Question: I am doing a merge of data from a google spreadsheet to a slides presentation using placeholder shapes and apps script, something along the lines of <URL>.
I have the merge working well. The first issue I am having though is that the text is not bound by the shape that contains it. If the text does not fit within the bounding shape it simply overflows:

That wouldn't be such a problem if I could then somehow tell programmatically that the text has overflowed. As far as I can tell though I can only get the <URL>. Which doesn't change even though it now "contains" text that covers a much greater height on the slide. I don't seem to be able to get the height of the actual text.
Is there any way to tell what the height of the <URL> so that the text is bound by the textbox? Or at least alert the user that the text has overflowed.
The PowerPoint equivalent of this would be <URL> feature.
The merge of text to a slide without some way to fit the text to the placeholder shapes doesn't seem that useful to me.
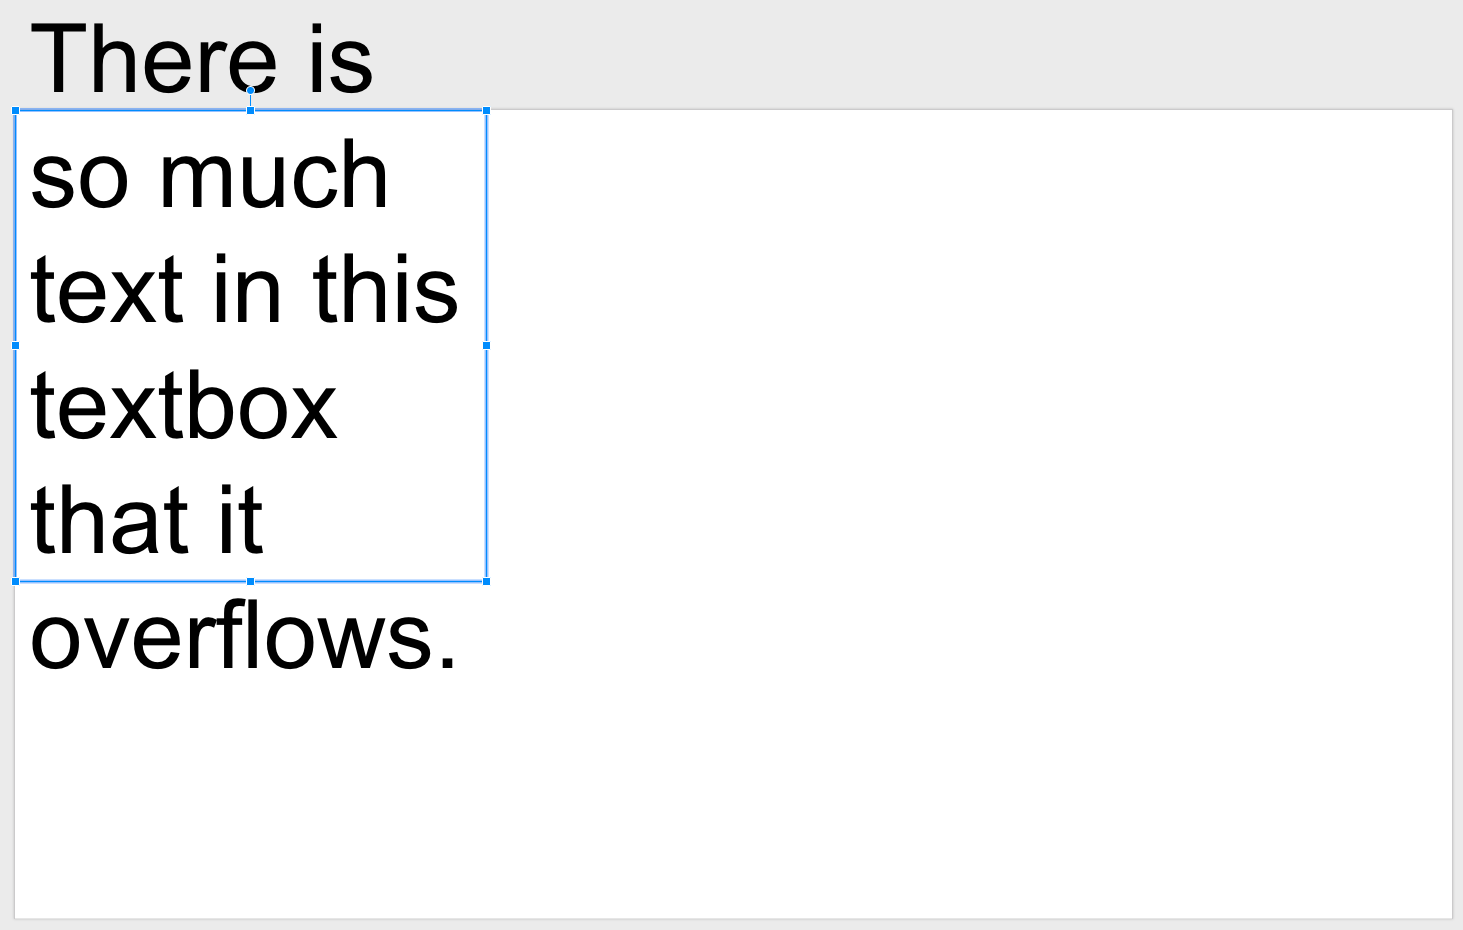
Answer: <URL>
As of January 2021, you can set auto fit setting in Google Slides editor.
When you click inside shape, you can see new setting, set to "" by default:
<URL>
You can change it to "":
<URL>
Or another option: "":
<URL>
Update (July 2021): there new <URL> of Shape element:
> The autofit type of the shape. If the autofit type is 'AUTOFIT_TYPE_UNSPECIFIED', the autofit type is inherited from a parent placeholder if it exists. The field is automatically set to 'NONE' if a request is made that might affect text fitting within its bounding text box. In this case the 'fontScale' is applied to the 'fontSize' and the 'lineSpacingReduction' is applied to the 'lineSpacing'. Both properties are also reset to default values.
- readonly
> The font scale applied to the shape. For shapes with 'autofitType' 'NONE' or 'SHAPE_AUTOFIT', this value is the default value of 1. For 'TEXT_AUTOFIT', this value multiplied by the 'fontSize' gives the font size that is rendered in the editor.
- readonly
> The line spacing reduction applied to the shape. For shapes with 'autofitType' 'NONE' or 'SHAPE_AUTOFIT', this value is the default value of 0. For 'TEXT_AUTOFIT', this value subtracted from the 'lineSpacing' gives the line spacing that is rendered in the editor.
P.S. 'autofitType' may be not marked as readonly in documentation, but there seems to be a bug which currently prevents an easy way to set it (to any other value than 'NONE'), see <URL>